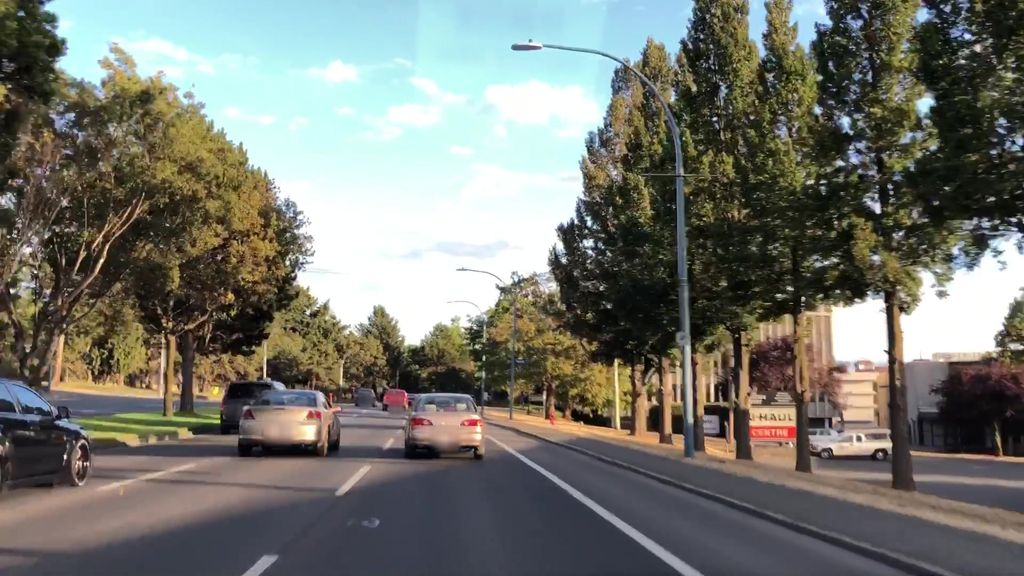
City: victoria